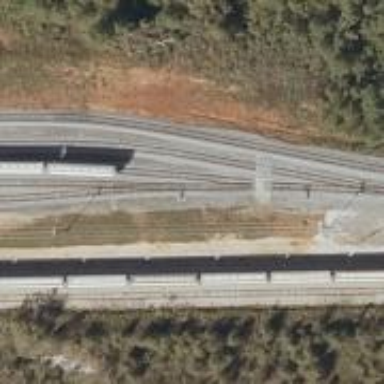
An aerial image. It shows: Railway spur for agricultural freight transportation.